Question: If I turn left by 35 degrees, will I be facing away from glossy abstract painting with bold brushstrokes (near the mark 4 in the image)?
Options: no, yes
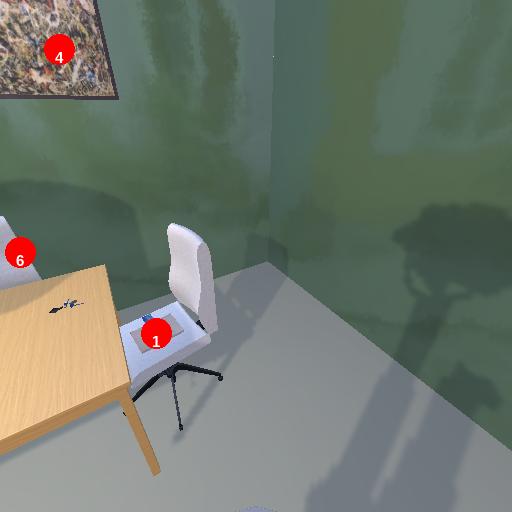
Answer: no